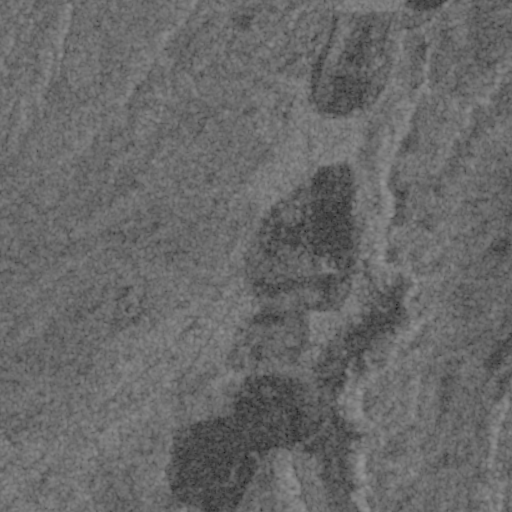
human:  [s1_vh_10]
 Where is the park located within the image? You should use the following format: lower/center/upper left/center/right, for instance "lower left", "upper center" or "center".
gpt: The park is located in the upper right of the image.
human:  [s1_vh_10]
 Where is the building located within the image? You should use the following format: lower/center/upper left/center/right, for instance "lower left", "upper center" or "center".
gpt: The building is located in the upper right of the image.
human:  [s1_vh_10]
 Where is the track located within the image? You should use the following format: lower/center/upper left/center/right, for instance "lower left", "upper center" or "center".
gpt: There is no track in the image.

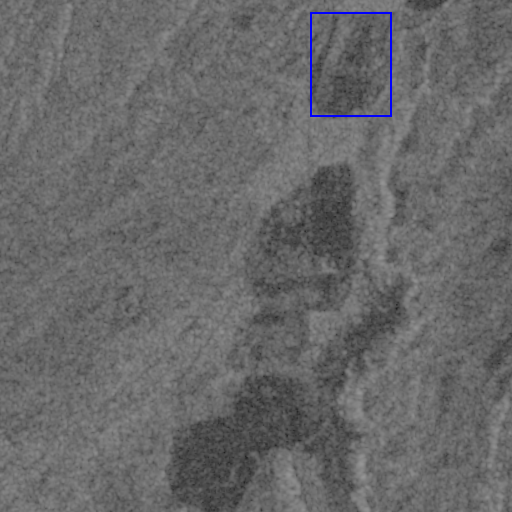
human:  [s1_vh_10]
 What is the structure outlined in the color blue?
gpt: The structure outlined in blue is a crop field.
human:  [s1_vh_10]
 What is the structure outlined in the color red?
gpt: There is no red outline.